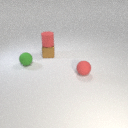
small brown metal cube to the left of small red rubber sphere